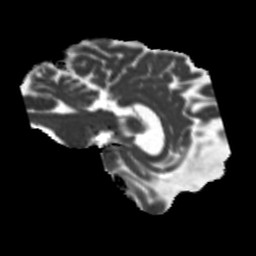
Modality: MD
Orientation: sagittal
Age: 63
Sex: male
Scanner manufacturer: siemens
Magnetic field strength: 3 T
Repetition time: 5.25 s
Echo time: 0.08 s